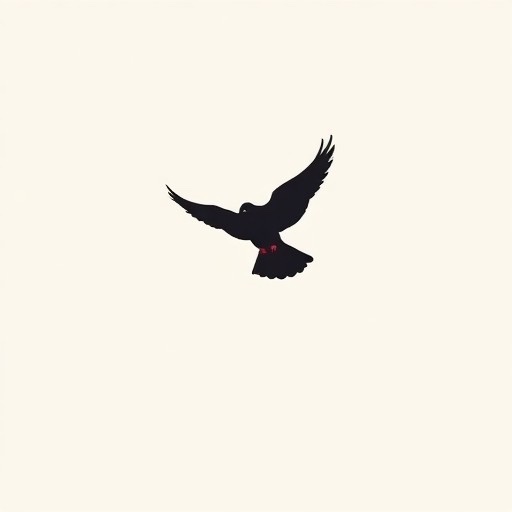
Category: Sympathy